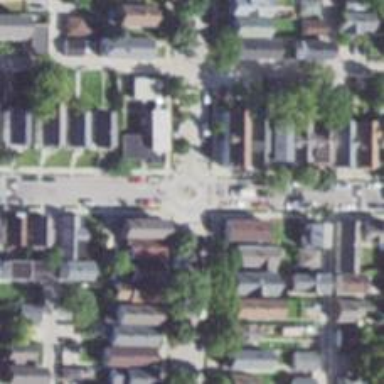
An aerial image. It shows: Mini roundabout on the road.